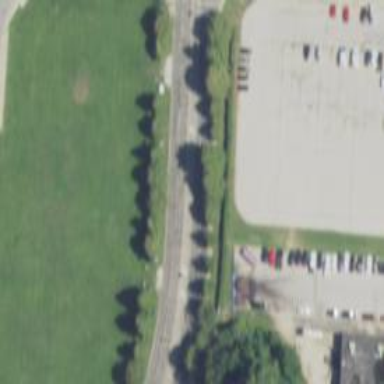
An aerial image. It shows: Road with dash markings.